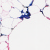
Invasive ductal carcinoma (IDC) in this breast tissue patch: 0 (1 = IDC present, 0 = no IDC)